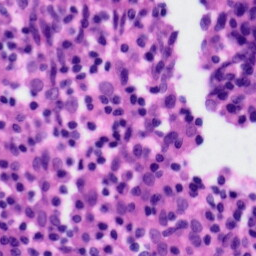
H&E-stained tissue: Tonsil